Interaction volume radius: 5 \u00c5
Interaction volume height: 40 \u00c5
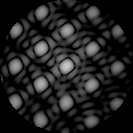
Disorder parameter: 0.08968